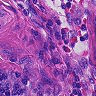
Metastatic tissue present: no